三年级 · 算术
看图列式计算。

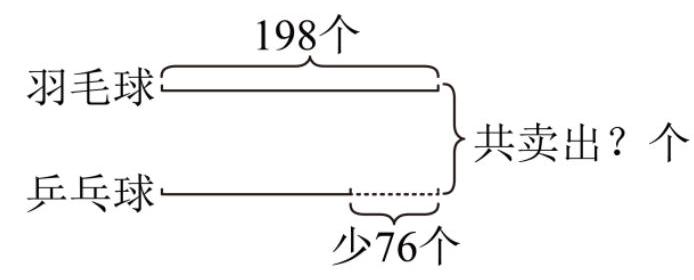
答案: 320 个

【分析】根据图意, 羽毛球卖出 198 个, 兵乓球卖出的个数比羽毛球少 76 个, 用 198 减去 76 , 从而求出乒乓球卖出的个数, 然后再加上羽毛球卖出的个数, 就是共卖出的个数, 依此根据混合运算的计算顺序列式并计算。

【详解】据分析可得：

$198-76+198$

$=122+198$

$=320$ (个)

共卖出 320 个。
解析: $4 \times 8=32$

$32 \div 4=8$

$32 \div 8=4$

【详解】略